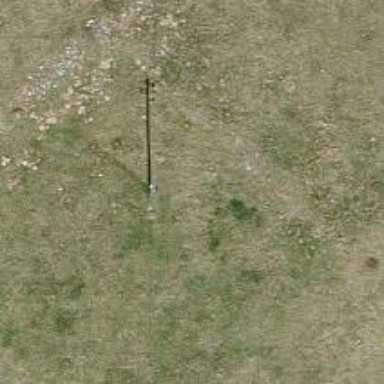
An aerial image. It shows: Power pole.